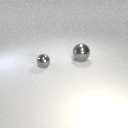
small gray metal sphere in front of large gray metal sphere